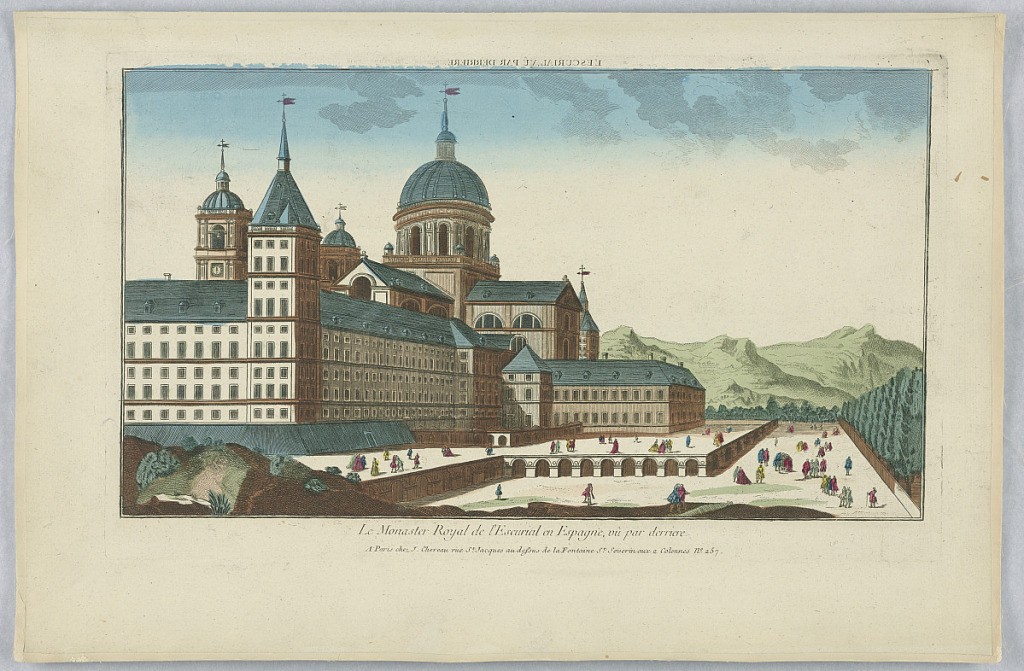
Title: Peep-Show Print
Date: mid-18th century
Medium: Engraving and brush and wash on paper
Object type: Print
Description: Peep-show print